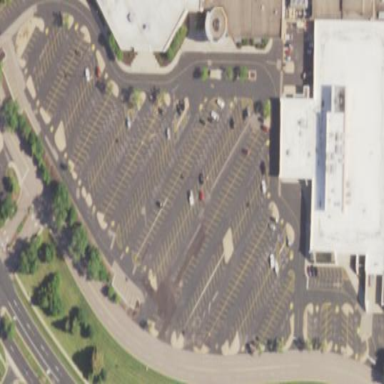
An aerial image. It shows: Parking area with surface.